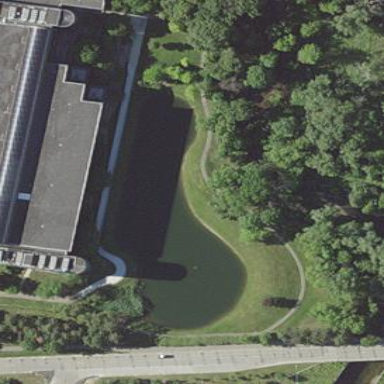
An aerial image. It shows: Pond with natural water.